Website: walmart
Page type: delivery-shipping
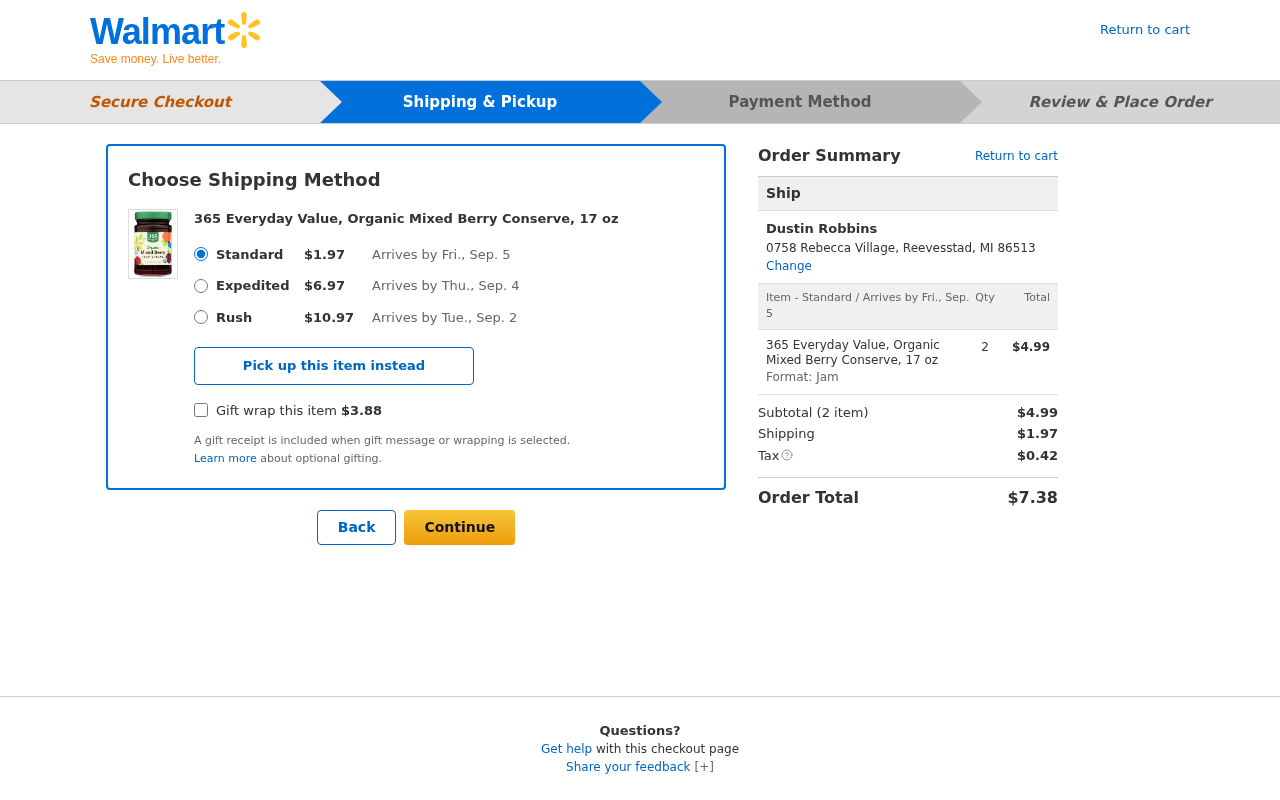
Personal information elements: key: PII_CITY_STATE_ZIP
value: Reevesstad, MI 86513
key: PII_FULLNAME
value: Dustin Robbins
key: PII_STREET
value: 0758 Rebecca Village
Product elements: key: PRODUCT1_ITEM_CATEGORY
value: Jam
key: PRODUCT1_NAME
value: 365 Everyday Value, Organic Mixed Berry Conserve, 17 oz
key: PRODUCT1_PRICE
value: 4.99
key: PRODUCT1_QUANTITY
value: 2
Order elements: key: ORDER_SHIPPING_STANDARD
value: $1.97
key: ORDER_DELIVERY_DATE
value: Fri., Sep. 5
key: ORDER_SHIPPING_EXPEDITED
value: $6.97
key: ORDER_DELIVERY_EXPEDITED
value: Thu., Sep. 4
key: ORDER_SHIPPING_RUSH
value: $10.97
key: ORDER_DELIVERY_RUSH
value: Tue., Sep. 2
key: ORDER_GIFT_WRAP
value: $3.88
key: ORDER_DELIVERY_DATE2
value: Fri., Sep. 5
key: ORDER_NUM_ITEMS
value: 2
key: ORDER_SUBTOTAL
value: $4.99
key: ORDER_SHIPPING_COST
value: $1.97
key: ORDER_TAX
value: $0.42
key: ORDER_TOTAL
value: $7.38